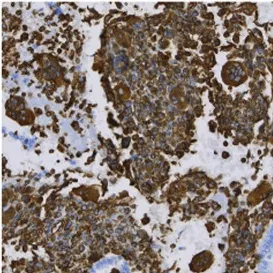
Vimentin (intraepithelial carcinoma -, anaplastic +) (x100).
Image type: pathology (immunostaining)